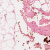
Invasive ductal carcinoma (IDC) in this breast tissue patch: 0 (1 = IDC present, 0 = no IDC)